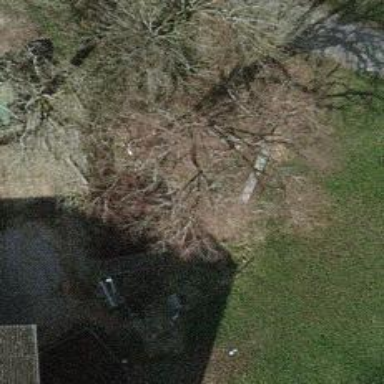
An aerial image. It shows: Single tag "natural: tree."